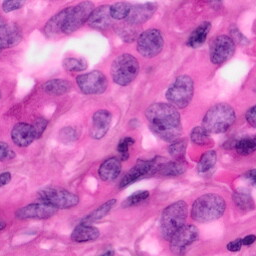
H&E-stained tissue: Pancreatic